Field crop: tomato
Growth stage: 2
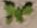
Species: solanum